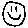
Label: smiley face